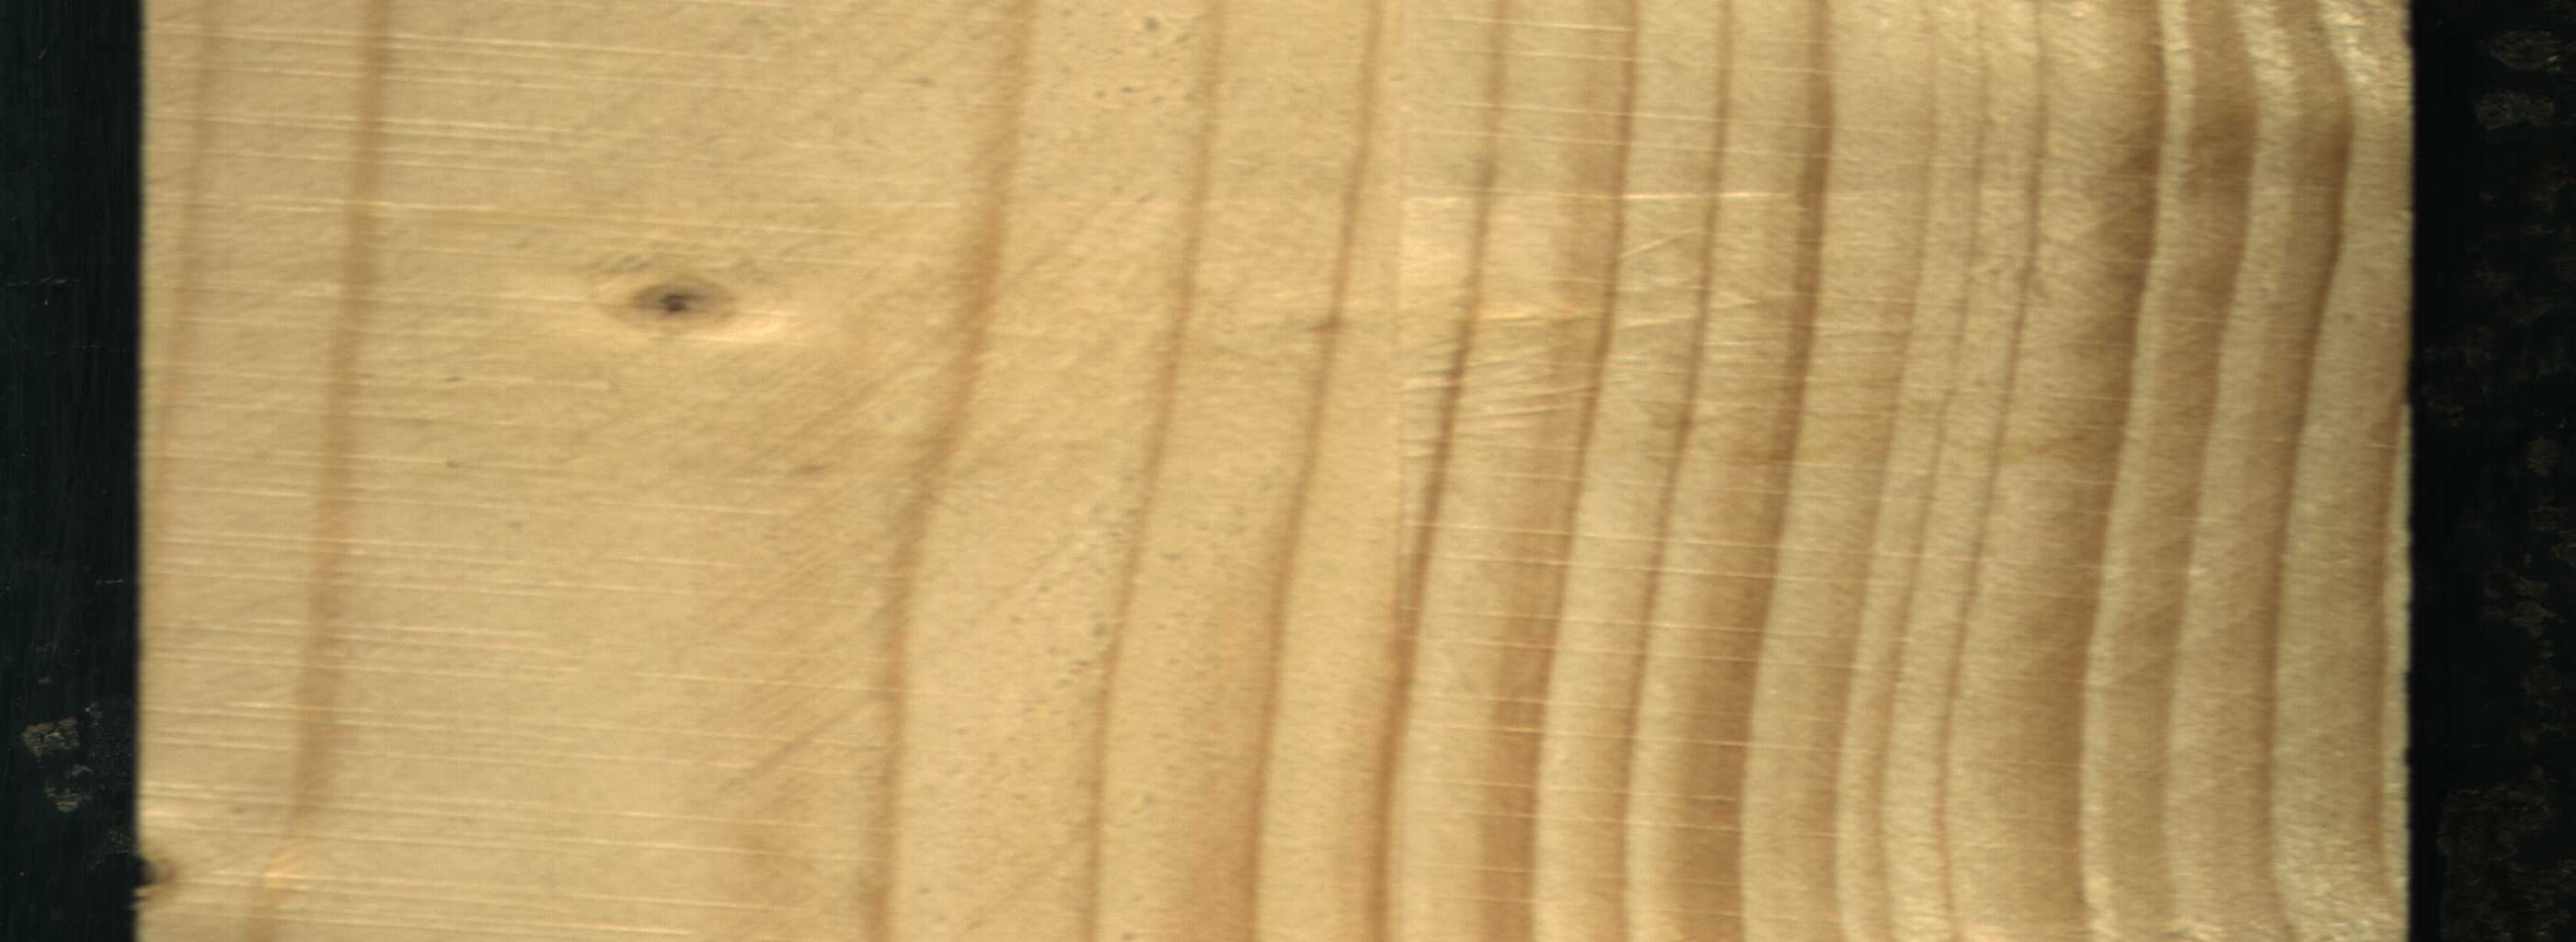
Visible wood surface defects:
Live_Knot